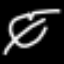
Label: leaf